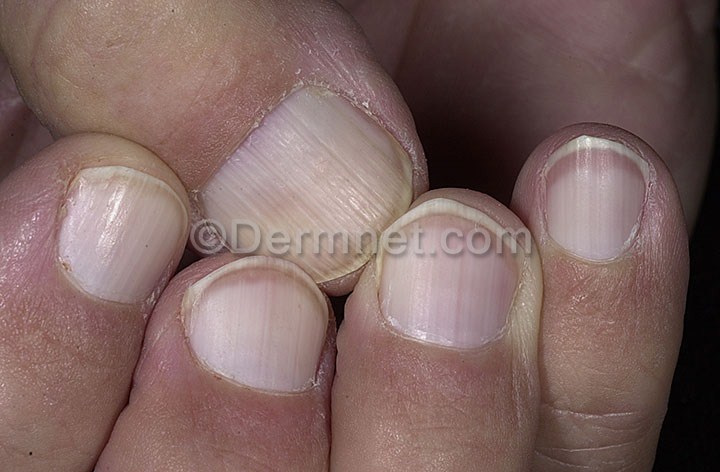
Disease: Nail Fungus and other Nail Disease